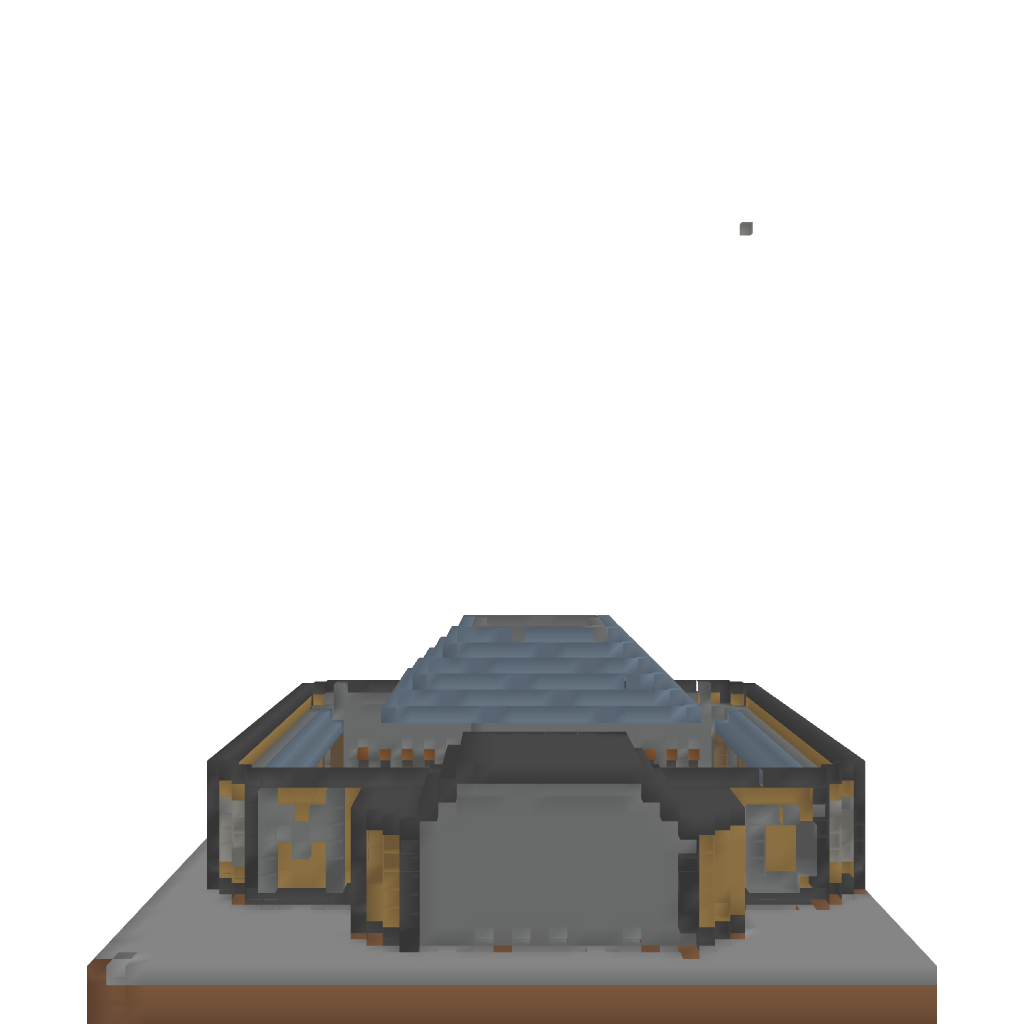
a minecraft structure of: MobArena